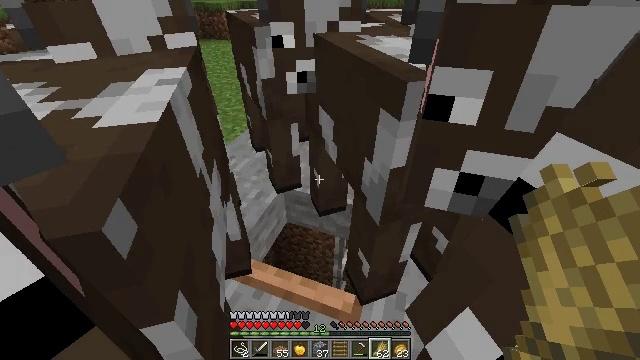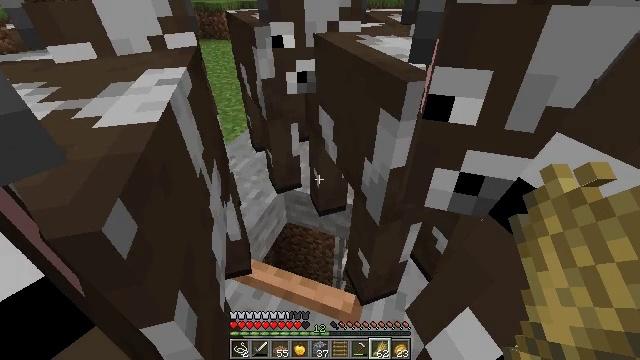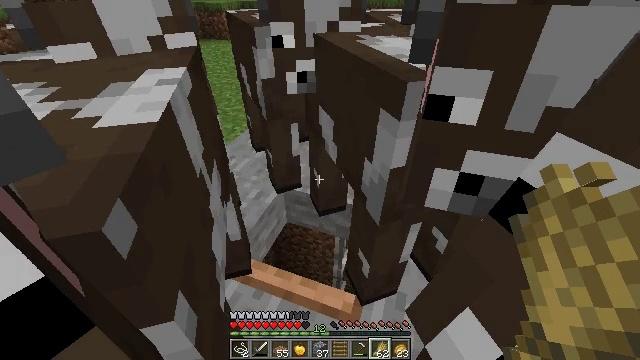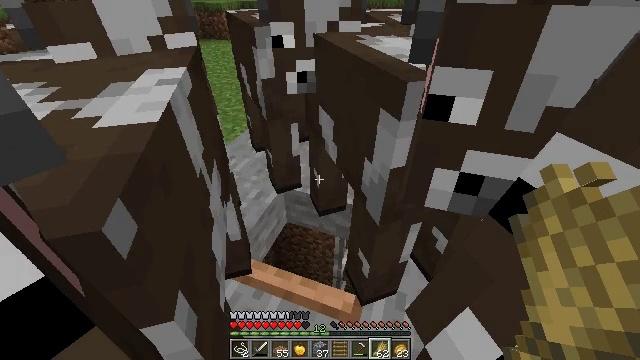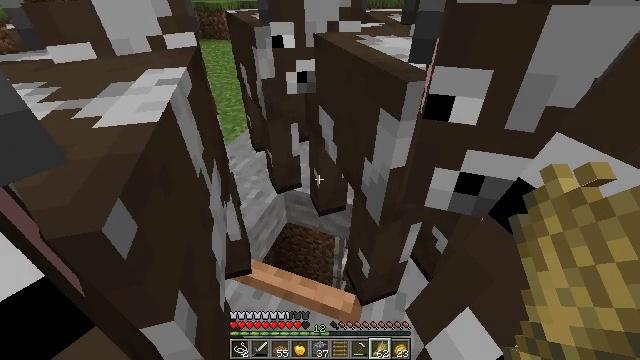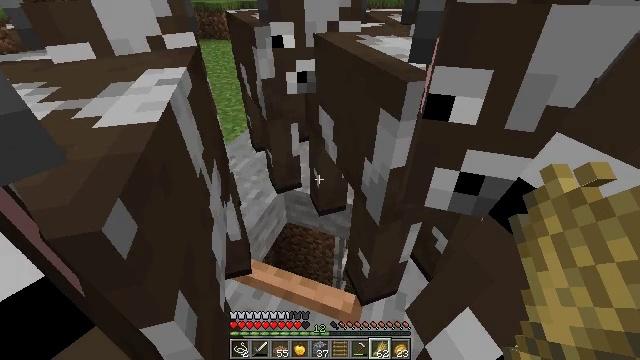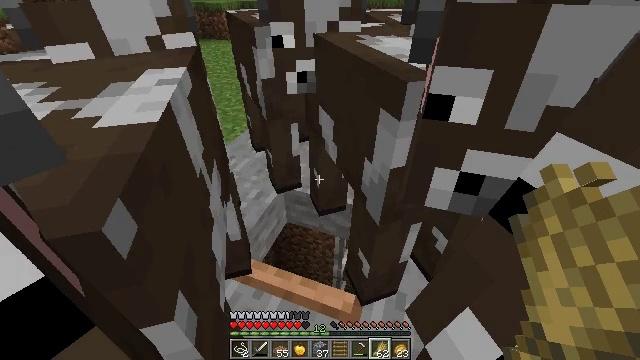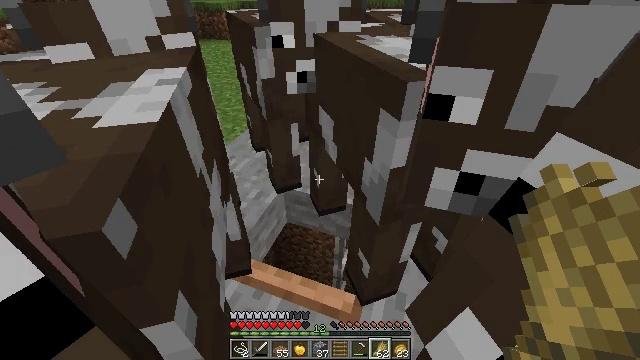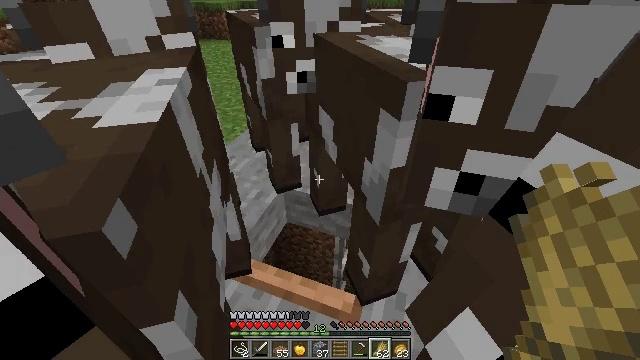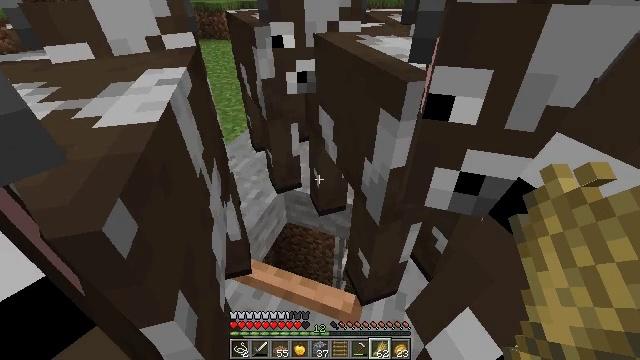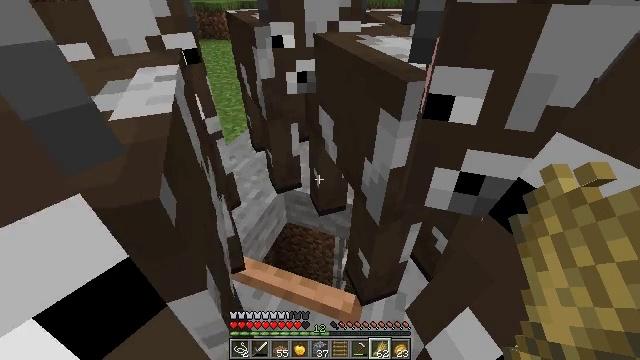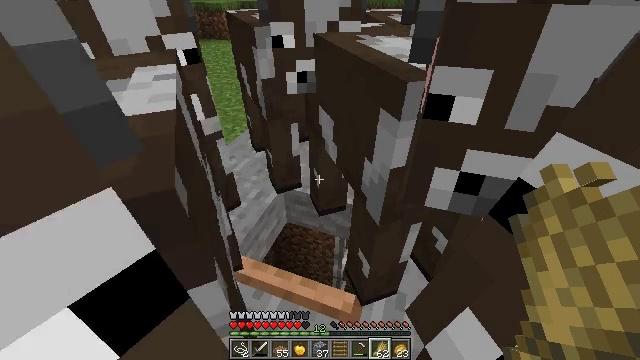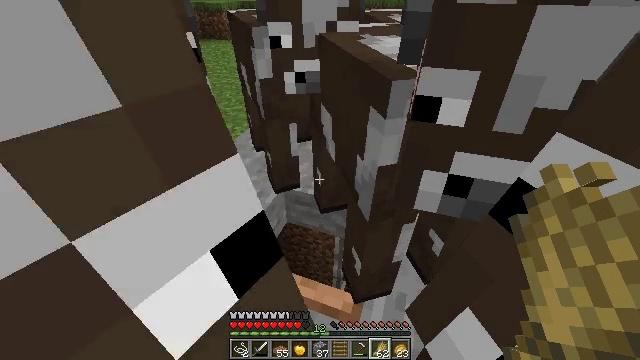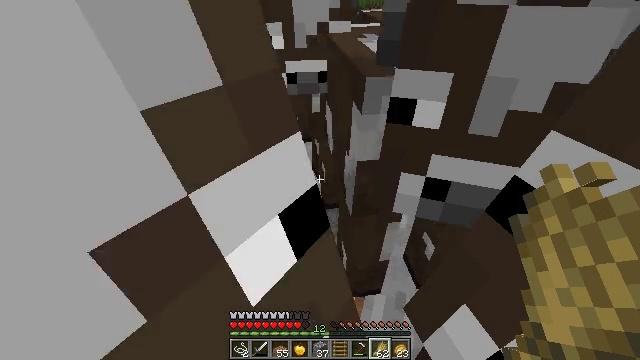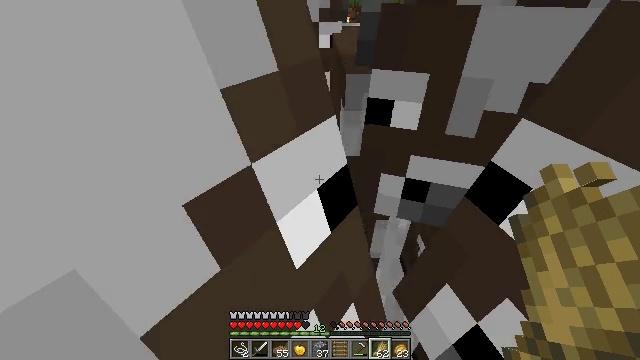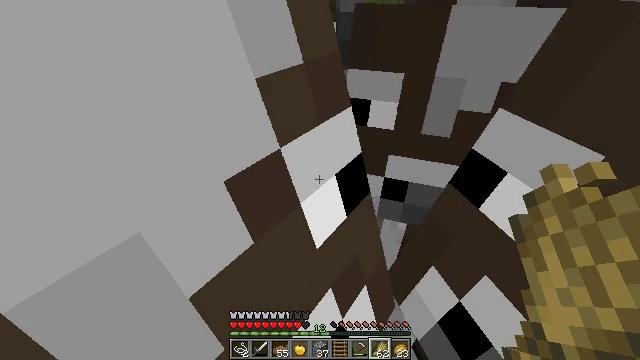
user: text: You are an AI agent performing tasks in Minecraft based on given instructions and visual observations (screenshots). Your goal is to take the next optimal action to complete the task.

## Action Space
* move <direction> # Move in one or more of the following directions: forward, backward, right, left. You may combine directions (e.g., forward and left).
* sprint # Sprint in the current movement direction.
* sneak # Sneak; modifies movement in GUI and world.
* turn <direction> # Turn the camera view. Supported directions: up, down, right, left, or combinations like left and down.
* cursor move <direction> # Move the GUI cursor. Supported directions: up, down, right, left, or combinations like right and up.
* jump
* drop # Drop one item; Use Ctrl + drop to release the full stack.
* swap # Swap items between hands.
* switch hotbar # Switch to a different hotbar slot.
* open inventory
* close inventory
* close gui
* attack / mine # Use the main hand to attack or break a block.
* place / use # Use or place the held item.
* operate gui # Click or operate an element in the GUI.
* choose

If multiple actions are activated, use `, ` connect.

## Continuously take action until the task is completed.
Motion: motion action
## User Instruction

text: Attack the jungle trapdoor to recycle it.
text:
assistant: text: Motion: no_op
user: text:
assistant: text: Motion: no_op
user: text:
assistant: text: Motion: no_op
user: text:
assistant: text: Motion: no_op
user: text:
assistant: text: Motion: no_op
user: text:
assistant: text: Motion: no_op
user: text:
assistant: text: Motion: no_op
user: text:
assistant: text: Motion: no_op
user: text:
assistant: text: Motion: no_op
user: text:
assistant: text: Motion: no_op
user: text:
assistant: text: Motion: no_op
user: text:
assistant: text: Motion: no_op
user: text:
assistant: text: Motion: no_op
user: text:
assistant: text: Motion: no_op
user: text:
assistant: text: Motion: no_op
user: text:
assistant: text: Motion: no_op
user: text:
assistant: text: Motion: no_op
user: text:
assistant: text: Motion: no_op
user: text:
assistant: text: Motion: no_op
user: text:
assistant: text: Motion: no_op
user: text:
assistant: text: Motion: no_op
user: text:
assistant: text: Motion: no_op
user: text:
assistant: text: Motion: no_op
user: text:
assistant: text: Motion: no_op
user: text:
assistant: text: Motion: no_op
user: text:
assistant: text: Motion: no_op
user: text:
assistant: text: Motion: no_op
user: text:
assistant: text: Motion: no_op
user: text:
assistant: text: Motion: no_op
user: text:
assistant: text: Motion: no_op